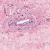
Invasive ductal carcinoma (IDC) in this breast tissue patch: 0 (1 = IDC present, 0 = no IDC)